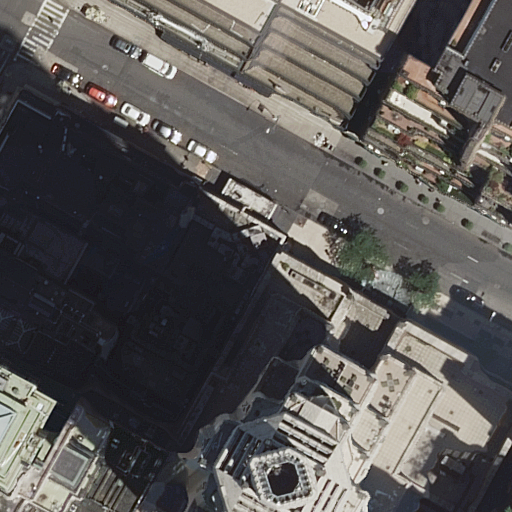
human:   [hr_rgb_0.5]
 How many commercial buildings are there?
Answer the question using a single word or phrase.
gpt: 1

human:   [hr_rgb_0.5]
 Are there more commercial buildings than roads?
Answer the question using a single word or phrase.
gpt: no

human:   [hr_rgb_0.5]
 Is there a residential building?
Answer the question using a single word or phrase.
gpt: yes

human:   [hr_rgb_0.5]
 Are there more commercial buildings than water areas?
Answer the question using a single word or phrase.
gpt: yes

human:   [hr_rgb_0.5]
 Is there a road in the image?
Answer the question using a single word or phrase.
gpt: yes

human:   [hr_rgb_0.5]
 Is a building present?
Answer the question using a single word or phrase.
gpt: yes

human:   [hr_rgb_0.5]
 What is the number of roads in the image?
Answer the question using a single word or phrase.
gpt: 3

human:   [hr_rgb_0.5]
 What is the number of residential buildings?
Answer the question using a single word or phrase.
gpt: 10

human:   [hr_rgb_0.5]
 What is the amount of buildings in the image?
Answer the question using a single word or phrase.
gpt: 11

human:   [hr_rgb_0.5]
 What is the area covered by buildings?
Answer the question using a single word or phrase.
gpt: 8639m2

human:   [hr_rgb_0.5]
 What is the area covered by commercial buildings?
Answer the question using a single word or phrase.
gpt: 879m2

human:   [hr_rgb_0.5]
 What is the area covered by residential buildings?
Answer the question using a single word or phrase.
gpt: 7760m2

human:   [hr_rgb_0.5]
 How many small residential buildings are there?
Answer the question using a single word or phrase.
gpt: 3

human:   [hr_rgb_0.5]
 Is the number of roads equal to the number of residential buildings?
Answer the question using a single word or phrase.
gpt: no

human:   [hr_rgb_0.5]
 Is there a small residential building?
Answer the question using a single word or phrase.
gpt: yes

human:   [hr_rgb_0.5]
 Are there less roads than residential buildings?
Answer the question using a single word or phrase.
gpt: yes

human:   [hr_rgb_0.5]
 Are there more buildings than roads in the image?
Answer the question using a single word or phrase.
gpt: yes

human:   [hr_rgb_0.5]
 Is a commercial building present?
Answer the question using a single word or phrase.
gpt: yes

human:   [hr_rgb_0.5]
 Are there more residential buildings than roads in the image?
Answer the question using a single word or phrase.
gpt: yes

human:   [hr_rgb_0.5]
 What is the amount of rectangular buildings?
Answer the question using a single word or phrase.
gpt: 8

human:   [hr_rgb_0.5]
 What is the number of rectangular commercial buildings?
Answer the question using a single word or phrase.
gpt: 1

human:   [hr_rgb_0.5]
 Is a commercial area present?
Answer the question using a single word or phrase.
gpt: no

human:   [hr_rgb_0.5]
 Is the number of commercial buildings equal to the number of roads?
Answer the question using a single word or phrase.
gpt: no

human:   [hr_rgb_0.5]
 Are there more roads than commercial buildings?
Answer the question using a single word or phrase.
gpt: yes

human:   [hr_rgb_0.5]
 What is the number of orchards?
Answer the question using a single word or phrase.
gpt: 0

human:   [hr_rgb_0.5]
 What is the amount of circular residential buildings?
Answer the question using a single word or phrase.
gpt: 0

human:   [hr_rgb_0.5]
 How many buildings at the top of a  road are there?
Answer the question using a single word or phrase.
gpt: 2

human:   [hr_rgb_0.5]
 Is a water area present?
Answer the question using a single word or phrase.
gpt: no

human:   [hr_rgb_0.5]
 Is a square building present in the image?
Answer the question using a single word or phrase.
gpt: no

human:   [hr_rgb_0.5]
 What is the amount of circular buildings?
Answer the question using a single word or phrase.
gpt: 0

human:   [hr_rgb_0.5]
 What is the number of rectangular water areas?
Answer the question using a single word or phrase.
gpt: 0

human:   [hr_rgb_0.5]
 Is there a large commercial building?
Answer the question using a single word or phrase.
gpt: yes

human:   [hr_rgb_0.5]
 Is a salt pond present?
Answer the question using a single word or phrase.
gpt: no

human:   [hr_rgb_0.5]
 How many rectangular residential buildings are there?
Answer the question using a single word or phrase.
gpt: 7

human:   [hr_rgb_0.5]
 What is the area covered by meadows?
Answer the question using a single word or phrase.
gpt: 0m2

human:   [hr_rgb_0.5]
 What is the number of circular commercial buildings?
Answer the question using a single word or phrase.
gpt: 0

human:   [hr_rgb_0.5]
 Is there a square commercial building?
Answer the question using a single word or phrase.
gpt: no

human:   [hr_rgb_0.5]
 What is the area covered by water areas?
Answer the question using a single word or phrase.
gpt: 0m2

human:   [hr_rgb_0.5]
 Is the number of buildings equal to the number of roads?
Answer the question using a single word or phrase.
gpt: no

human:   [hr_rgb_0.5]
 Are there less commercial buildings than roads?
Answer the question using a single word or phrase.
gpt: yes

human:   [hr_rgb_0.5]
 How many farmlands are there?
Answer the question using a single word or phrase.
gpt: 0

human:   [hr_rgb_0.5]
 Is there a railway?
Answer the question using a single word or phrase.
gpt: no

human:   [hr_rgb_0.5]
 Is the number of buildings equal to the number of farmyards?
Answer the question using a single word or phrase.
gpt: no

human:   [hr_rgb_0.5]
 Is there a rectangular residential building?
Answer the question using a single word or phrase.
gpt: yes

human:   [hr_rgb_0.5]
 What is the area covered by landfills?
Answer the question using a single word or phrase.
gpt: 0m2

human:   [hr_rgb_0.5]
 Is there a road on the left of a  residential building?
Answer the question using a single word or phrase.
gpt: yes

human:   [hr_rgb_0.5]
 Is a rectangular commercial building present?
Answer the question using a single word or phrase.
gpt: yes

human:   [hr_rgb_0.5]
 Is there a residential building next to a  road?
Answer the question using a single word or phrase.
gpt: yes

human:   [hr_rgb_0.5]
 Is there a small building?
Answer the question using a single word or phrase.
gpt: yes

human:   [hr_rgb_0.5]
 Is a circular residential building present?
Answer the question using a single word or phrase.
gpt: no

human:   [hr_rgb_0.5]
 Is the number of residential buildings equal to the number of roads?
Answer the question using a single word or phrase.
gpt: no

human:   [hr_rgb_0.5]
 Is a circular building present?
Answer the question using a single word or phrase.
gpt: no

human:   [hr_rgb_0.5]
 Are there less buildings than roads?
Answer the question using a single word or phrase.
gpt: no

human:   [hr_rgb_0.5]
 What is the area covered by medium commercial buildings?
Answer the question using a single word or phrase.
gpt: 0m2

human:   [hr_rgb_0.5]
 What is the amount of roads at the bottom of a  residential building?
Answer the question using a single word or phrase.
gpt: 3

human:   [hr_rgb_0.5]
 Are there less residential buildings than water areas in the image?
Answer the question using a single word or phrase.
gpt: no

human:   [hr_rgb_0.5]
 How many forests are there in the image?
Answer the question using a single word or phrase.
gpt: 0

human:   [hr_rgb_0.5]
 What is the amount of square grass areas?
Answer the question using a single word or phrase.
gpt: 0

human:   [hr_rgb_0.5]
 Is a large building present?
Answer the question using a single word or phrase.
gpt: yes

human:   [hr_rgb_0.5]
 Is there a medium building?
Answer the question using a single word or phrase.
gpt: yes

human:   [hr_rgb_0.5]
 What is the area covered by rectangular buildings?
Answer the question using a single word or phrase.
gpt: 1993m2

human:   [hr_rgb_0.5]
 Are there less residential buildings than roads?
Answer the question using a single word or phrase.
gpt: no

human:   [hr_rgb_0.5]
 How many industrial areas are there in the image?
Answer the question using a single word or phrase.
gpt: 0

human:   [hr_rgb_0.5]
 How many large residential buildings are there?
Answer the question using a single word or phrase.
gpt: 3